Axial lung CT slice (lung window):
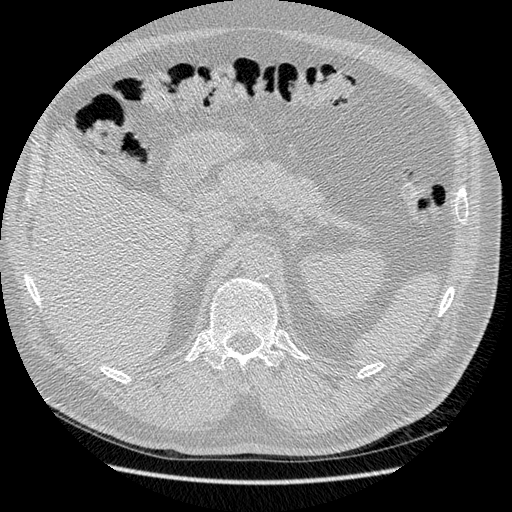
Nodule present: no